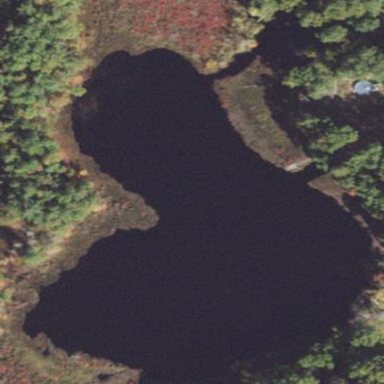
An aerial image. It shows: Lake with natural water.